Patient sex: M
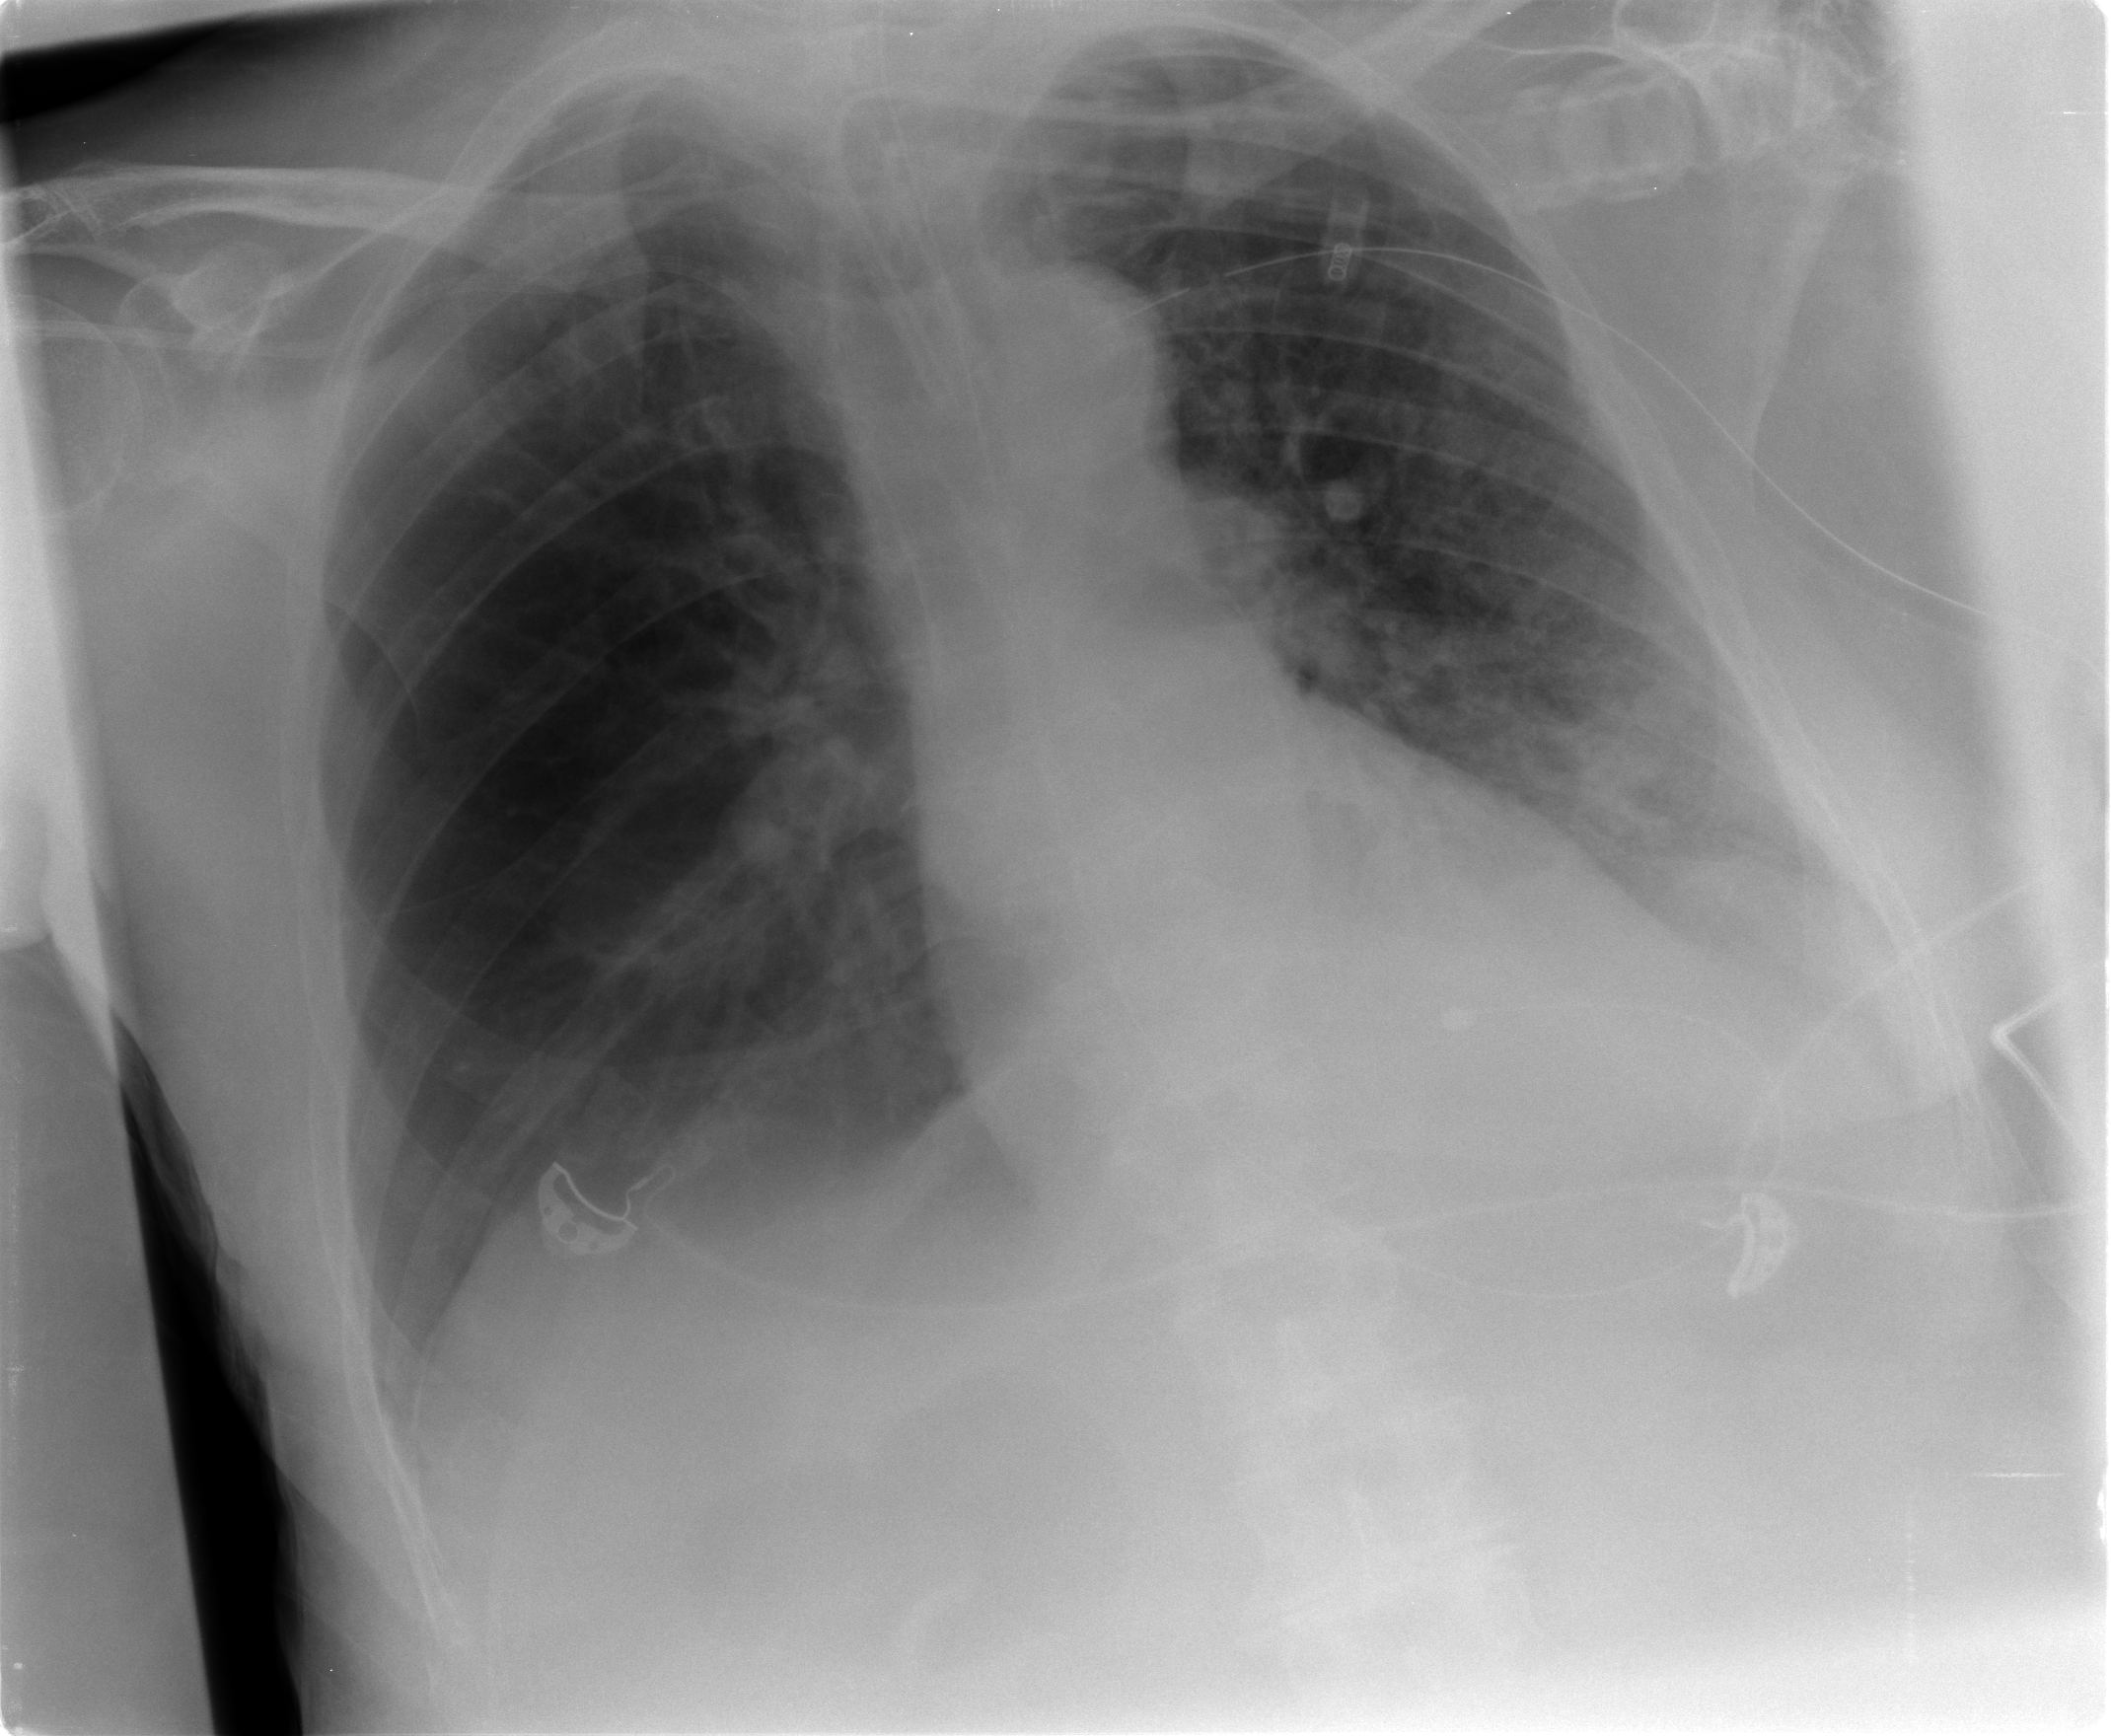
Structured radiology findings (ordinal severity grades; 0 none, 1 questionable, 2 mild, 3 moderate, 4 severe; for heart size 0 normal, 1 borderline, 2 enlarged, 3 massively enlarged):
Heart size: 0
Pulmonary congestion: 2
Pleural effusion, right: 2
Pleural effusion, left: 2
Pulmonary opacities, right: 0
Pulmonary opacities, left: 2
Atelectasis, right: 2
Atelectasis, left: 2